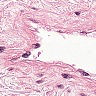
Metastatic tissue present: no